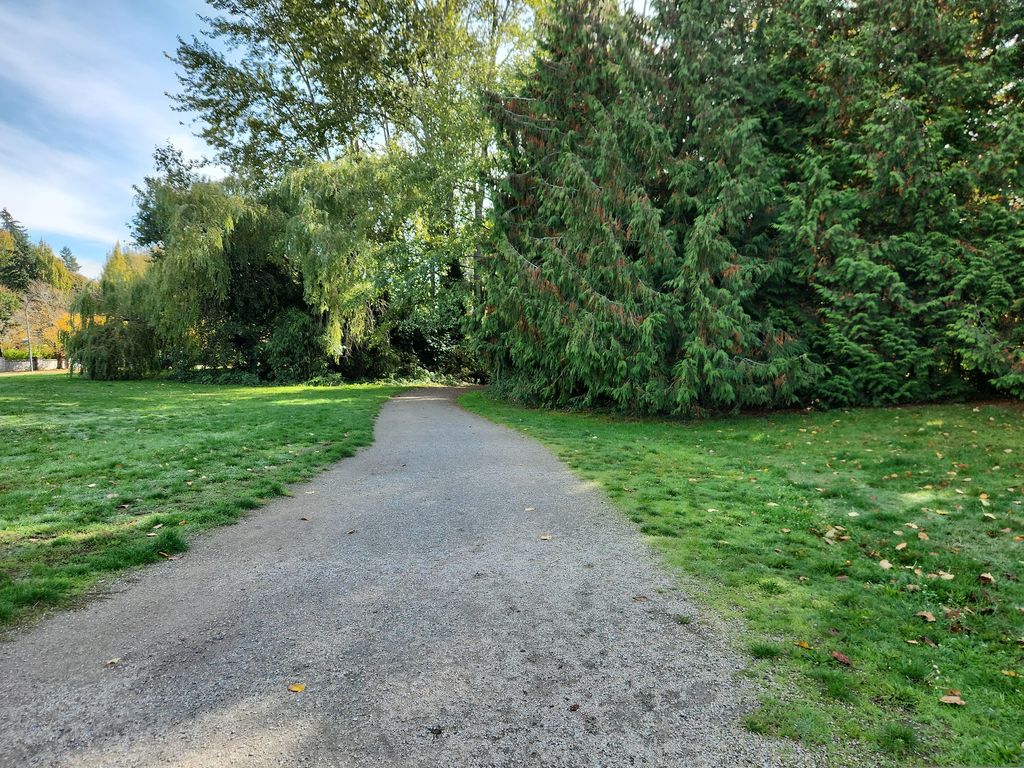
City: vancouver